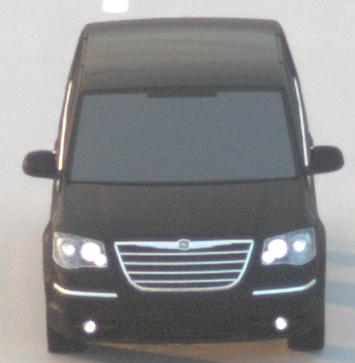
Make: Chrysler
Model: Grand Voyager 3.8
Detailed model: Grand Voyager
Model produced from: 2008/03
Model produced until: 2010/12
Doors: 5
Color: black
Road condition: dry road
Daytime: sunrise or sunset
Contrast: low contrast